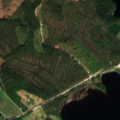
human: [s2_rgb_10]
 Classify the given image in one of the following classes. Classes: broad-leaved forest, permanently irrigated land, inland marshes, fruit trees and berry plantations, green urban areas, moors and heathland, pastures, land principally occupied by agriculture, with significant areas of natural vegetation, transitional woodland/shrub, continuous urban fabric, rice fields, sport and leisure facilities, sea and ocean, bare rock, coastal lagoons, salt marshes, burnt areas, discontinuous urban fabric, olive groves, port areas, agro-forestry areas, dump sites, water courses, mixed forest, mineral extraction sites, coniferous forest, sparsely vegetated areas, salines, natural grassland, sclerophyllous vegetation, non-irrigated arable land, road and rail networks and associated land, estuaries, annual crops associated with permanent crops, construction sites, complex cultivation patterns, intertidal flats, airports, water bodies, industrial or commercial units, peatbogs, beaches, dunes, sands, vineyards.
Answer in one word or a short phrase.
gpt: discontinuous urban fabric, non-irrigated arable land, coniferous forest, mixed forest, water bodies